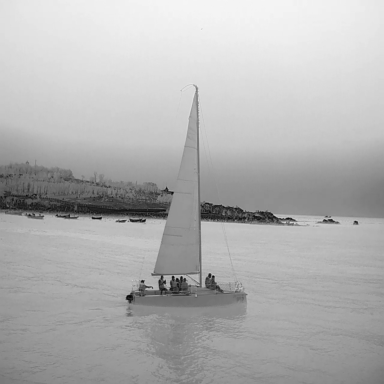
There are nine objects shown in the infrared image, including a sailboat, and eight bulk_carriers.